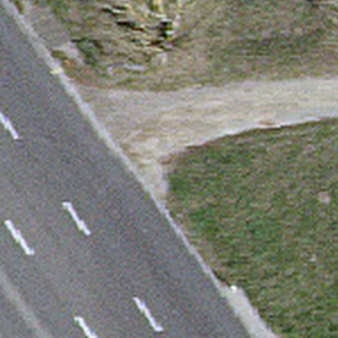
Label: other